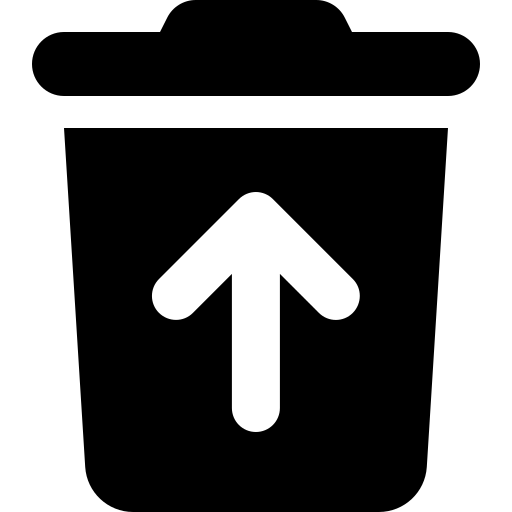
Tags: icon, FontAwesome, fa-icon, solid, trash, arrow, up